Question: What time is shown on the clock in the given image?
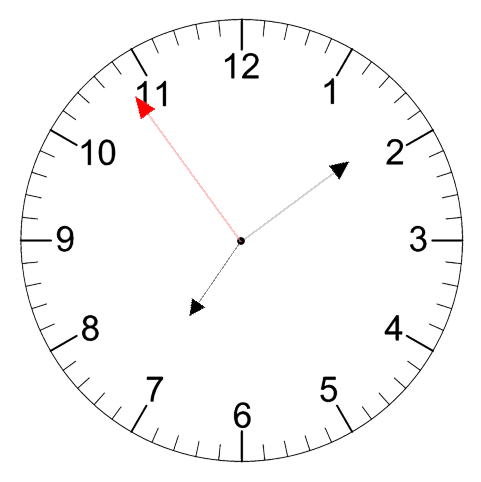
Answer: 07:08:54